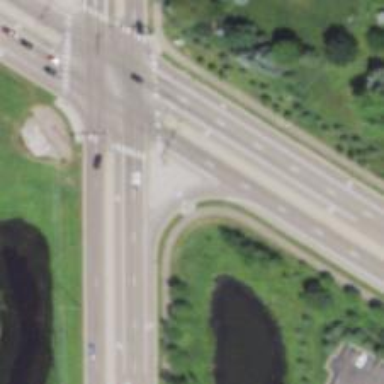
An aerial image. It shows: Asphalt road at the secondary link level.